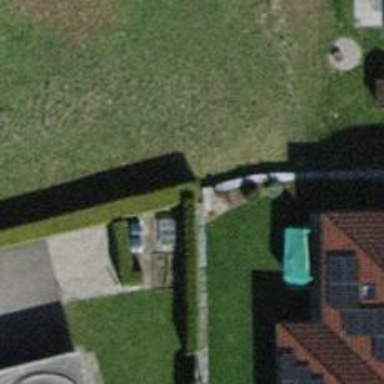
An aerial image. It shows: Hedge acting as barrier.